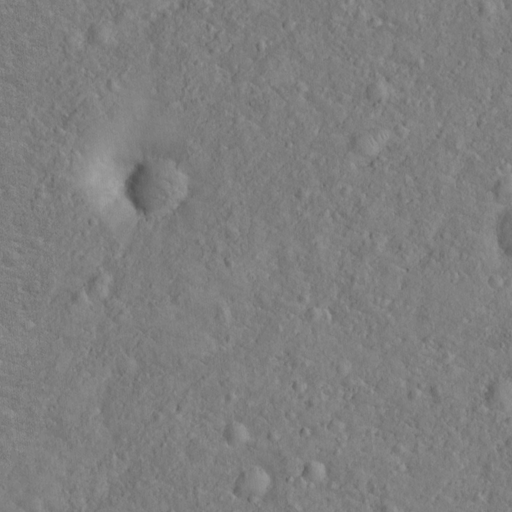
Classes present: Background, Cone